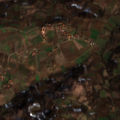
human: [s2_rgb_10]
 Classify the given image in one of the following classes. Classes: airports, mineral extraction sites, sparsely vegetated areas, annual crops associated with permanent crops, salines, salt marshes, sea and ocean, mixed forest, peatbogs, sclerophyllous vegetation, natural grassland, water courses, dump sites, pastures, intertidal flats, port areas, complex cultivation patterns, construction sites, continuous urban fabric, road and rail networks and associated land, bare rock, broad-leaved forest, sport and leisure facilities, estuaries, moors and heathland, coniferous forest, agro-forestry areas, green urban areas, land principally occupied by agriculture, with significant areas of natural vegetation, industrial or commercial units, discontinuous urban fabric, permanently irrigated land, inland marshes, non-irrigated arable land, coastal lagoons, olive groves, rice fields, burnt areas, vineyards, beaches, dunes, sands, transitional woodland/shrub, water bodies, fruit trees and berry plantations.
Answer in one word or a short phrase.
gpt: non-irrigated arable land, complex cultivation patterns, land principally occupied by agriculture, with significant areas of natural vegetation